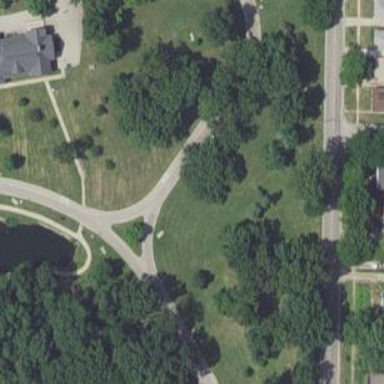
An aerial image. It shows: Disc golf tee area.